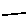
Label: line